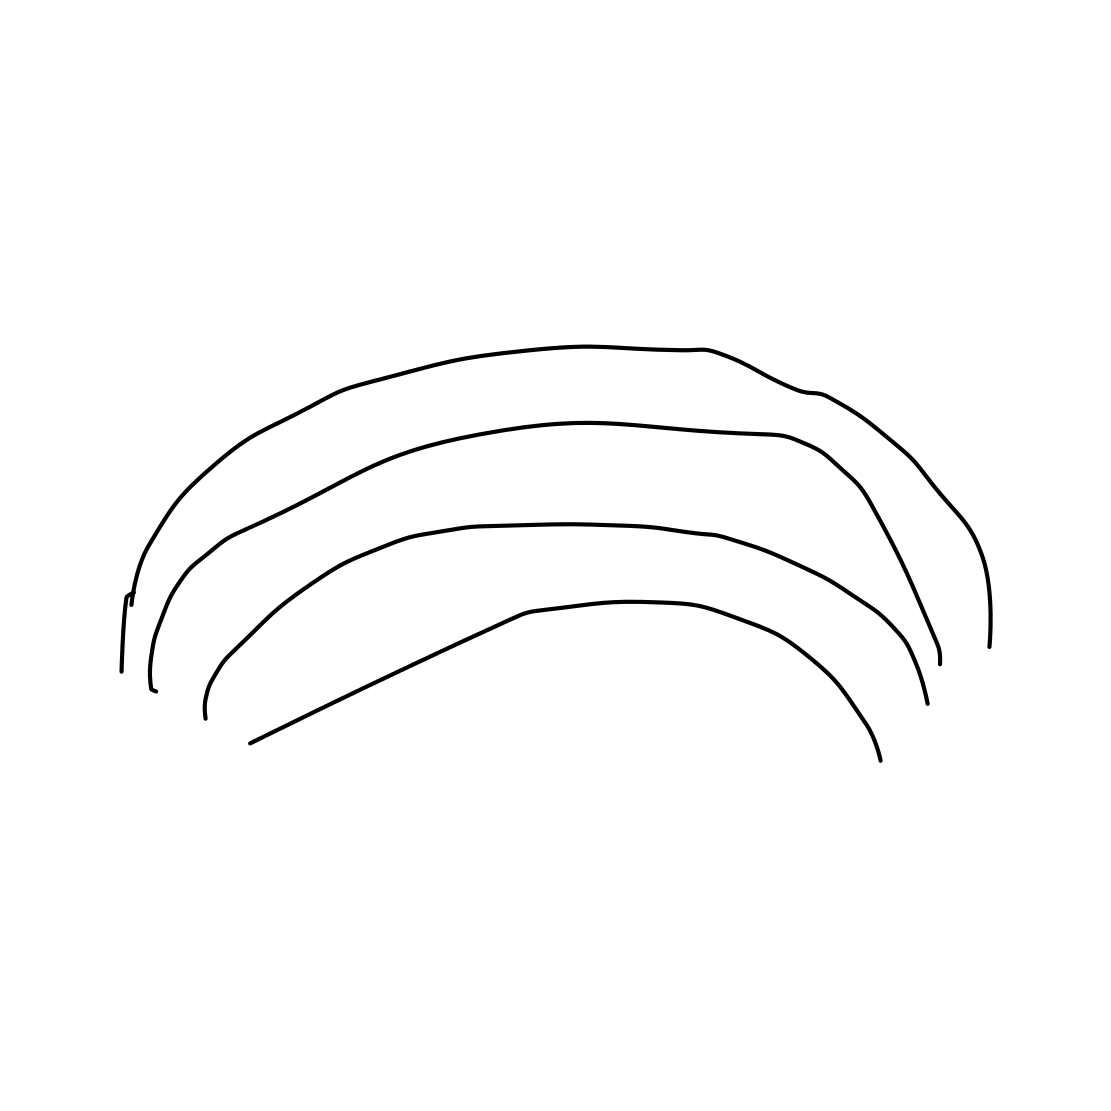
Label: rainbow